Current action and preconditions to check: path_clear

Your task: For each precondition in the list above, predict whether it will hold at this action.

Consider the current scene as observed from the mobile robot's camera, and analyze the predicted future states of all dynamic agents (e.g., people, animals, vehicles, or any moving entities) within the NEXT SECOND.

IMPORTANT: Only answer "very likely" if you are absolutely certain—based on strong, clear evidence—that a dynamic agent will violate the precondition in the predicted future state. Do NOT answer "very likely" for unlikely, ambiguous, or low-probability risks.

Ask yourself for each precondition: Is there a high probability, with clear and convincing evidence, that the predicted future states of any dynamic agent will interfere with the predicted future state of the currently executing action within the NEXT SECOND, causing that precondition to fail?

Assess the risk level based on these predictions. Use "likely" or "very likely" if motions create a clear risk of interference.

Use "neutral" or "improbable" if agents are nearby but their predicted paths are clearly diverging or non-conflicting.

Failure Risk Categories: "very improbable", "improbable", "neutral", "likely", "very likely"

Answer Format: Output ONLY the probability_of_failure value from these categories: "very improbable", "improbable", "neutral", "likely", "very likely"

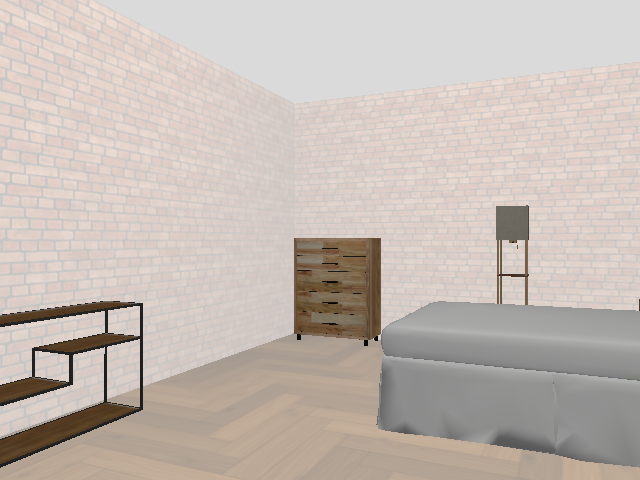

Answer: very improbable